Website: home-depot
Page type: delivery-shipping
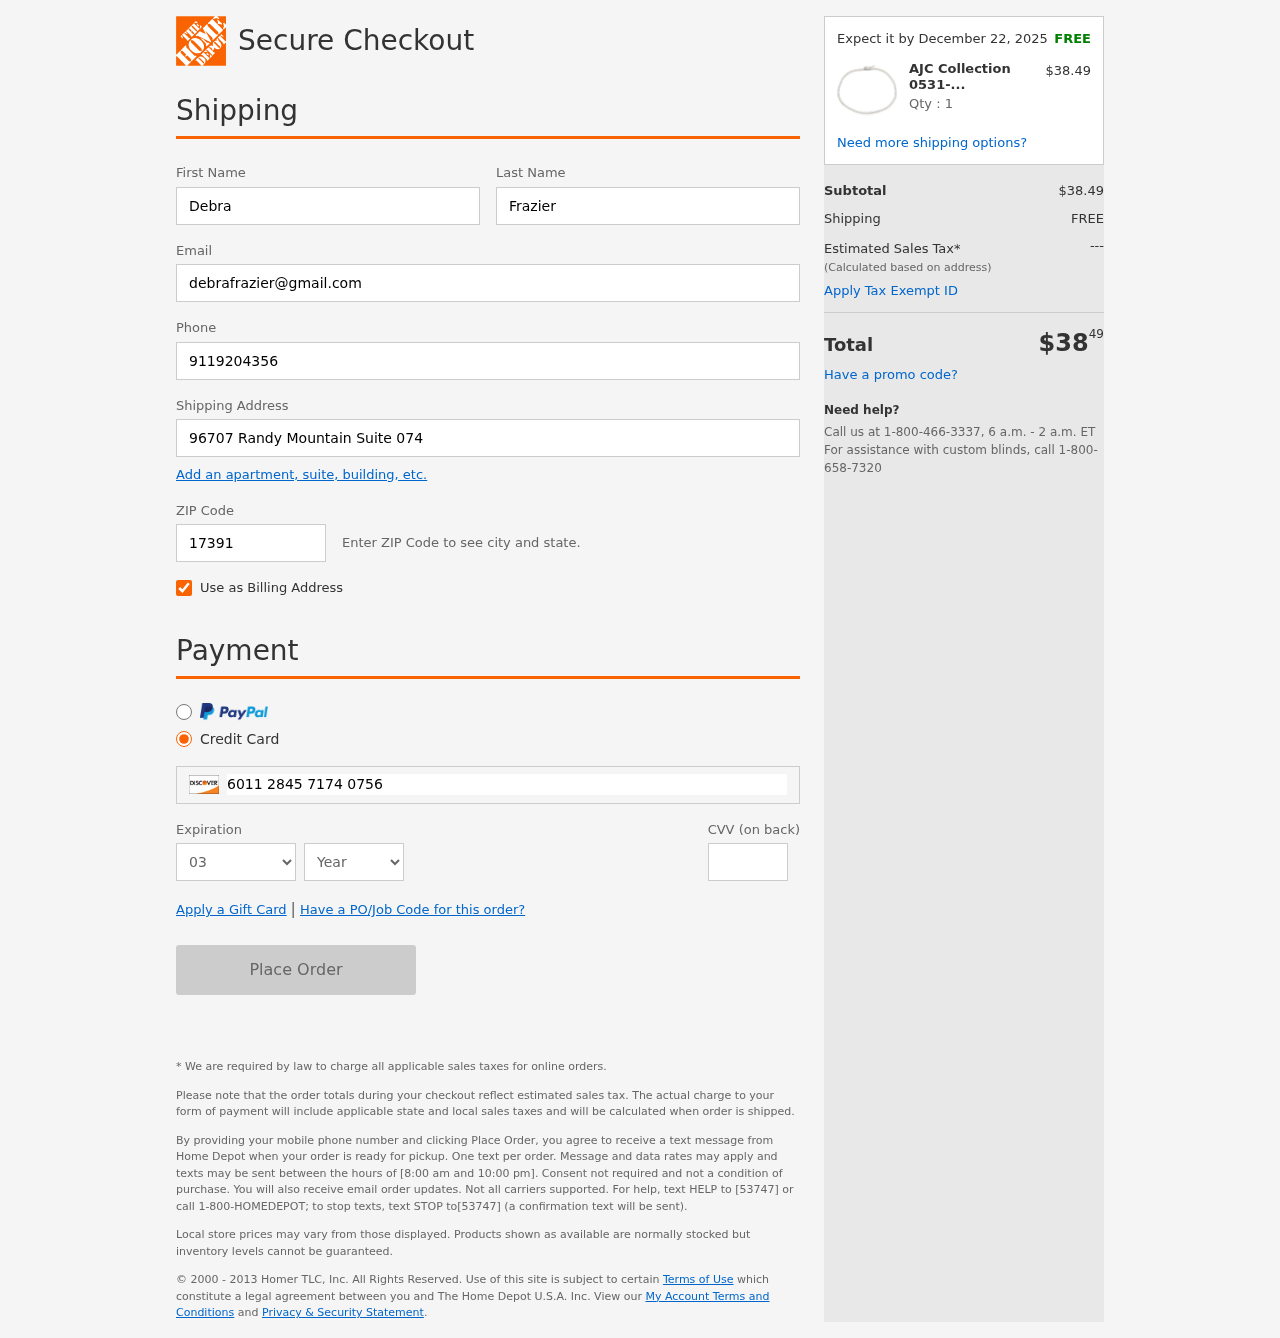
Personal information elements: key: PII_CARD_CVV
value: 546
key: PII_CARD_EXPIRY_MONTH
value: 03
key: PII_CARD_EXPIRY_YEAR
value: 28
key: PII_CARD_NUMBER
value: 6011 2845 7174 0756
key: PII_EMAIL
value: debrafrazier@gmail.com
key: PII_FIRSTNAME
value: Debra
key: PII_LASTNAME
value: Frazier
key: PII_PHONE
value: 9119204356
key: PII_POSTCODE
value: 17391
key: PII_STREET
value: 96707 Randy Mountain Suite 074
Product elements: key: PRODUCT1_NAME
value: AJC Collection 0531-6187-0012-0000 Diamond Platinum 850 Bracelet
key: PRODUCT1_PRICE
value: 38.49
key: PRODUCT1_QUANTITY
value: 1
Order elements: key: ORDER_DELIVERY_DATE
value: Expect it by December 22, 2025
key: ORDER_SUBTOTAL
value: $38.49
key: ORDER_SHIPPING_COST
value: FREE
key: ORDER_TOTAL
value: $3849